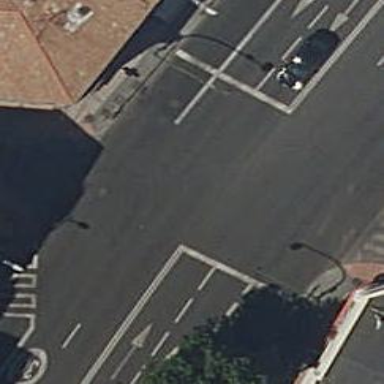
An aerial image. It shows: Road with traffic signals.